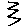
Label: zigzag